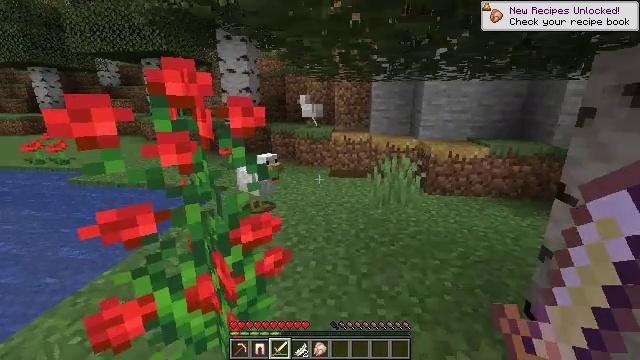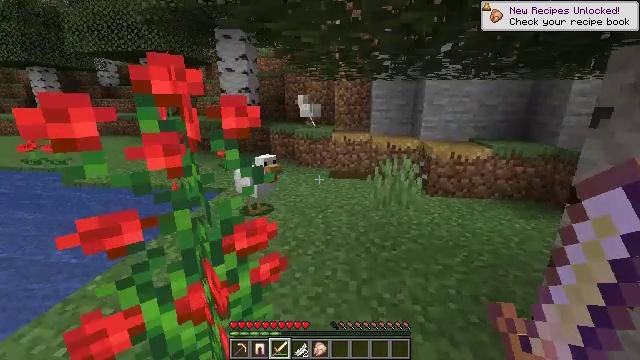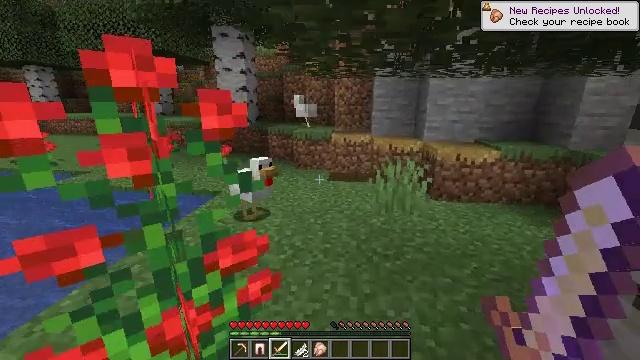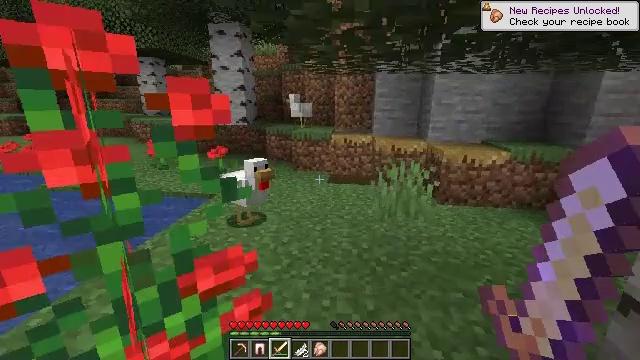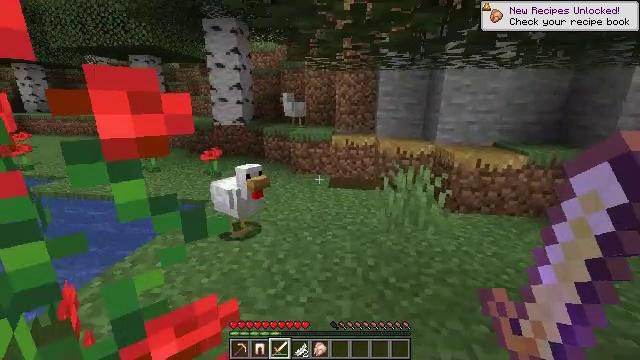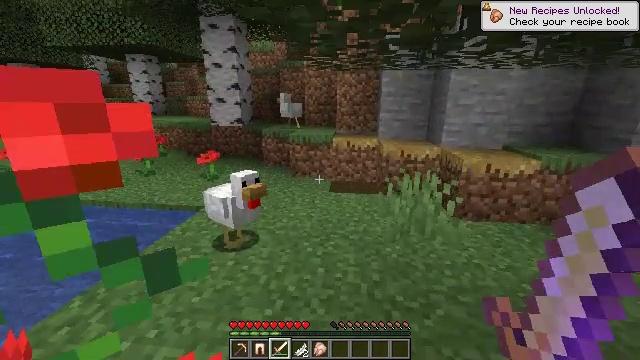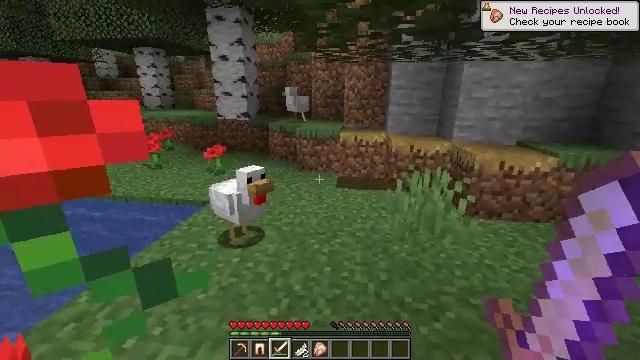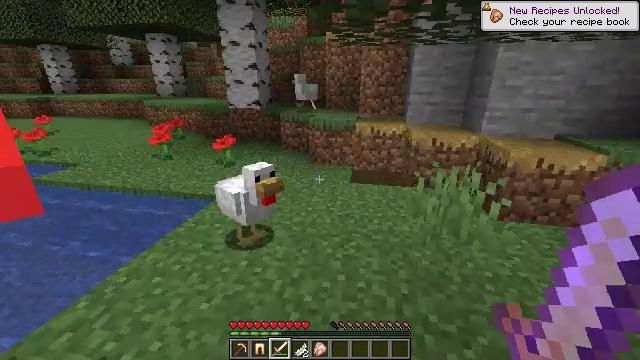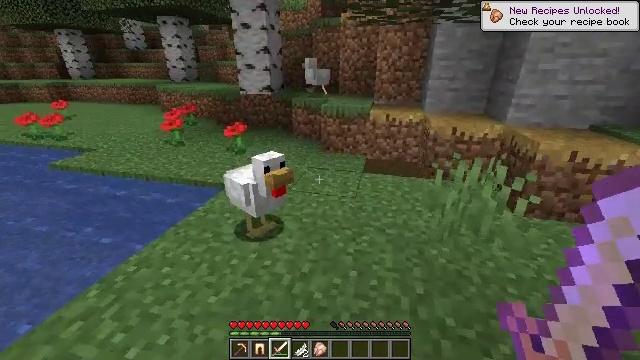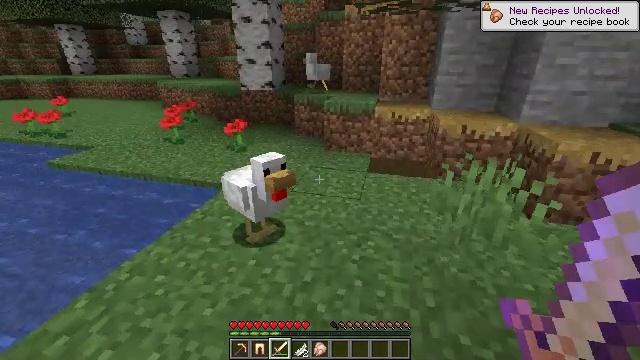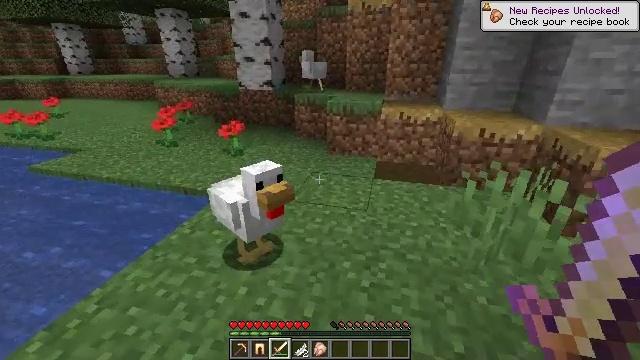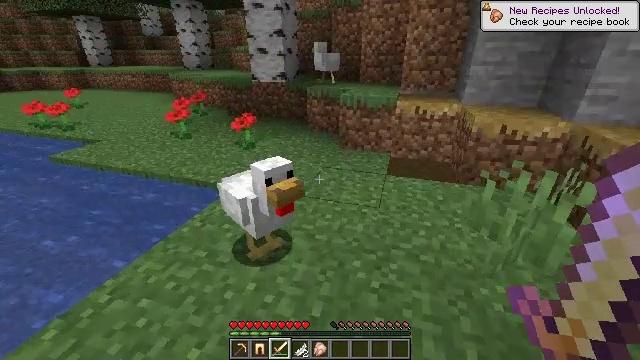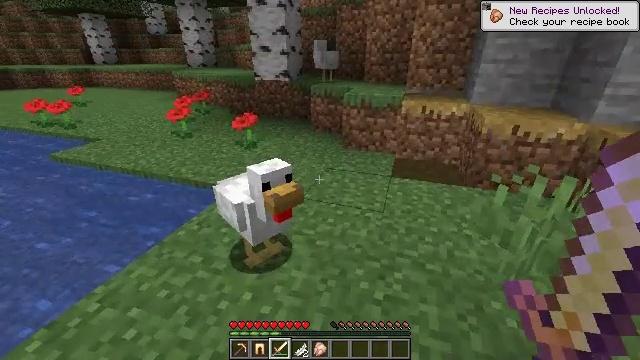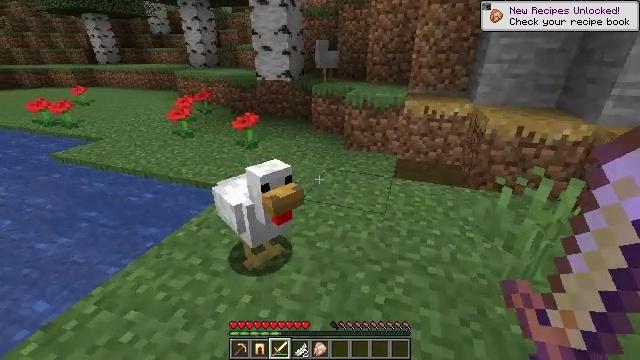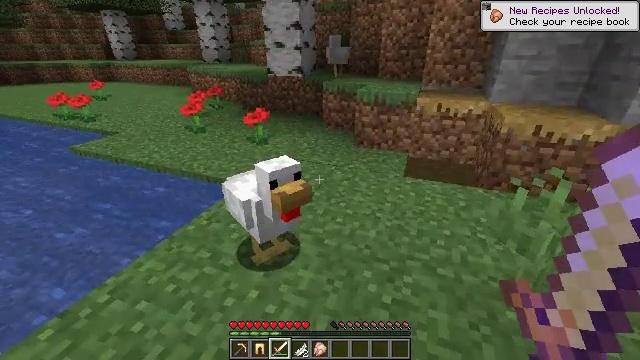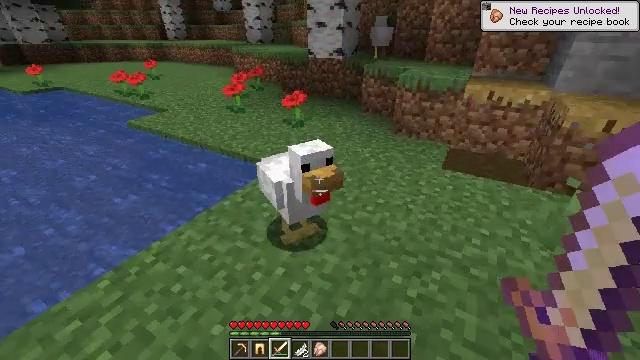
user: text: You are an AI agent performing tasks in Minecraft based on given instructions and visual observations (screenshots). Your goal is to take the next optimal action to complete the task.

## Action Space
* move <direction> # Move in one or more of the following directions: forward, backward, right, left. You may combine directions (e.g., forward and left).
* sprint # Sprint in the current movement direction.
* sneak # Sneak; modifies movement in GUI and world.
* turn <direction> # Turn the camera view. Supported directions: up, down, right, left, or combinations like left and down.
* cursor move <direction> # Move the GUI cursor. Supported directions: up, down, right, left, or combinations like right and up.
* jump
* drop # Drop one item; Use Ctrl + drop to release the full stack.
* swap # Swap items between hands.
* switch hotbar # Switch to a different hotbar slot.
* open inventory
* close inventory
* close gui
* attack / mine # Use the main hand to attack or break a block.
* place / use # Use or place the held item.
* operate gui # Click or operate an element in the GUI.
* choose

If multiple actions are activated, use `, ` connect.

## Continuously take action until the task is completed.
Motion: motion action
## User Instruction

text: Hunt animals.
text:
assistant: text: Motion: move forward
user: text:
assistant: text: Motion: move forward
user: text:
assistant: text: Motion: move forward
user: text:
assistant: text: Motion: move forward
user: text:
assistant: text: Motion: move forward
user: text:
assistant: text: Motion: move forward, turn left and down
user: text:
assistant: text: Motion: move forward, turn left and down
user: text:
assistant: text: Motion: move forward, turn left and down
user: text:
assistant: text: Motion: move forward
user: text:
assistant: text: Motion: move forward
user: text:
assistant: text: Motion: turn left and down
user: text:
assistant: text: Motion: no_op
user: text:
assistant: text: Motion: no_op
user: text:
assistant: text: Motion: turn left
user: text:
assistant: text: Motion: turn left and down
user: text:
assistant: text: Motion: turn left and down
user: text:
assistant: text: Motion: turn down
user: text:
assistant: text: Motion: turn left and down
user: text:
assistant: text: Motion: no_op
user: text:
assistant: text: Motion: attack / mine
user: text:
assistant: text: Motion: attack / mine
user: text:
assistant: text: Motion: attack / mine
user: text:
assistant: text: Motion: turn right
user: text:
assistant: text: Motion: no_op
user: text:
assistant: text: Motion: no_op